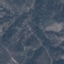
Land use / land cover class: HerbaceousVegetation